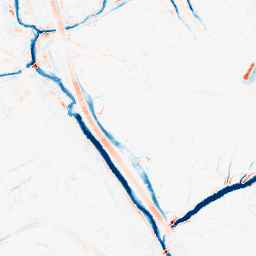
Category: morphological
Decomposition family: morphological
Decomposition parameters: operation: average
size: 5
Upsampling method: sinc_hamming
Upsampling parameters: scale: 2
kernel_size: 8
Upsampling scale: 2